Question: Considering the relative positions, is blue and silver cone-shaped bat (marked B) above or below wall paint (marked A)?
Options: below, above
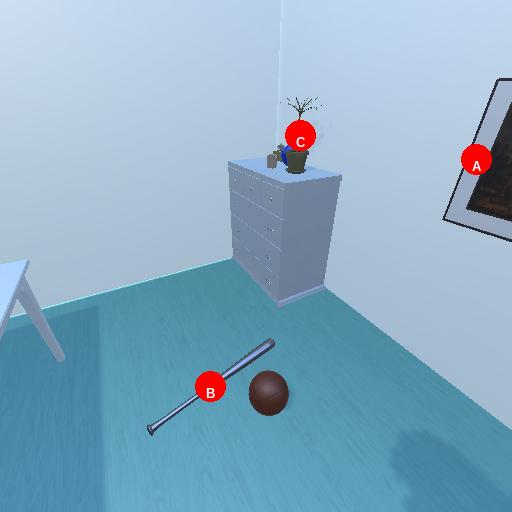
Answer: below